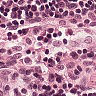
Metastatic tissue present: no